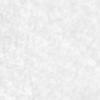
Label: no_change